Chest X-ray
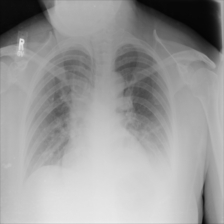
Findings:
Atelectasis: negative
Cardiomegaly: negative
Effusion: negative
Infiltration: negative
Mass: negative
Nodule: negative
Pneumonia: negative
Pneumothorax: negative
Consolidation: negative
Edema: negative
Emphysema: negative
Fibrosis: negative
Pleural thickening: negative
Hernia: negative